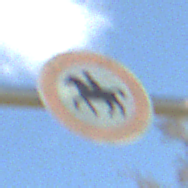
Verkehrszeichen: VerbotReiter
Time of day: MorningAfternoon
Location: Outdoor (Nature)
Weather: PartlyCloudy
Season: NotSpecified
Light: Natural